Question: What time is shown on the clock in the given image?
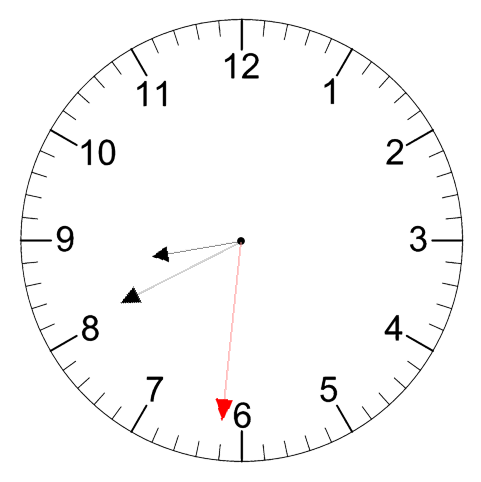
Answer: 08:40:31